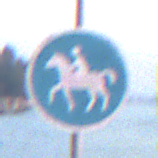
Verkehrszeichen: Reitweg
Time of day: SunriseSunset
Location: Outdoor (Urban)
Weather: Clear
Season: NotSpecified
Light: Natural